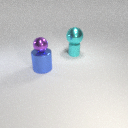
large cyan metal sphere above small cyan rubber cylinder